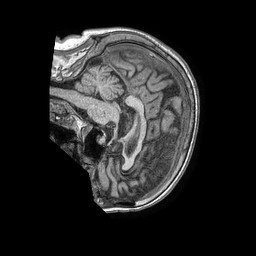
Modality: T1w
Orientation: sagittal
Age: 79
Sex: male
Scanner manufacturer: philips
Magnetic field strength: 1.5 T
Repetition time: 0.007732 s
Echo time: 0.00357 s